Question: Basically I want a view which contains an 's details. The can have multiple types of 's (or none), which can be selected with a Checkbox:

On submit, the database has to be updated, because next time the is displayed in the View, the must have the correct checkboxes checked.
I am unsure how to structure my EF Models, and not sure I am linking it correctly to get the result I want.
I do not want hard-code the types as fields into the object, because there are quiete a huge number of vehicles.
Can anyone point me in the right direction of how to link these models?
Will I need two or three tables in the database?
Any comments are welcome!
The Models :
'''
public class Vehicle
{
public int VehicleID { get; set; }
public string Name { get; set; }
}
public class Owner
{
public int OwnerID { get; set; }
public string Name { get; set; }
public virtual ICollection<OwnerVehicle> OwnerVehicles { get; set; }
}
public class OwnerVehicle
{
public int OwnerVehicleID { get; set; }
public bool Ticked { get; set; }
//Not sure if this is needed, because ticked will always be true
//I delete OwnerVehicle if not needed
public int OwnerID { get; set; }
public virtual Owner Owner { get; set; }
public int VehicleID { get; set; }
public virtual Vehicle Vehicle { get; set; }
}
'''
Controller :
'''
public ActionResult Index()
{
//prepopulate Owner objects on the fly for this example, in my project it would fetched/created with EF into database
Owner owner = getOwner();
return View(owner); // we return the owner to view
}
public Owner getOwner()
{
//Create a owner
Owner owner = new Owner() { OwnerID = 1, Name = "JACK" };
//Create a list of vehicles
List<Vehicle> Vehicles = new List<Vehicle>();
Vehicles.Add(new Vehicle() { VehicleID = 1, Name = "I have a car"});
Vehicles.Add(new Vehicle() {VehicleID = 1, Name = "I have a bike" });
//the owner doesnt have any vehicles yet, therefor object OwnerVehicle is null at the moment
return owner;
}
[HttpPost]
public ActionResult Index(Owner owner)
{
//at this point, the owner needs have his list of Vehicles linked, and written to database
//
//ToDO
//return View();
}
'''
The View below wont compile, because I am lost.
Index.cshtml
'''
@model Owner
@using (Html.BeginForm())
{
<div class="editor-field">
@Html.EditorFor(model => model.OwnerVehicles)
</div>
}
'''
EditorTemplates/OwnerVehicles.cshtml
'''
@model OwnerVehicle
<div>
@Html.CheckBoxFor(x => x.Ticked)
@Html.LabelFor(x => x.TODO, Model.TODO)
@Html.HiddenFor(x => x.TODO)
</div>
'''
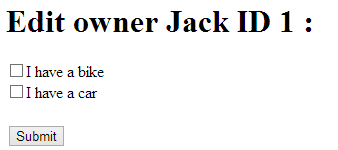
Answer: CptRobby helped me to crawl the web even deeper, and found my question to be a duplicate of <URL>
Ciaran Bruen created a great tutorial which can be found <URL>, and there is a downloadable solution on the left of the page.
It shows how to create the many to many relationship, the checkboxfor and updating the database.